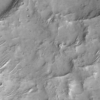
Label: not_dusty